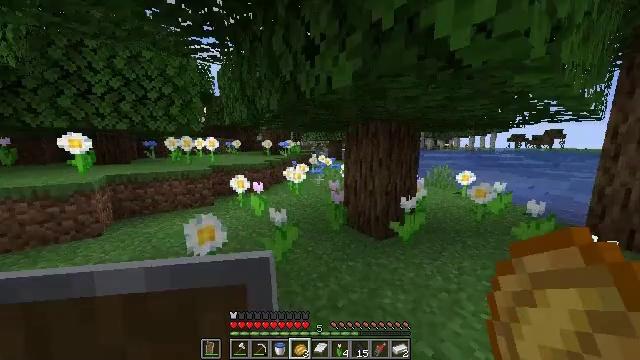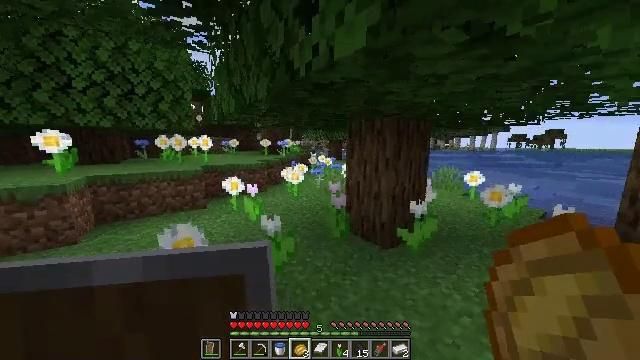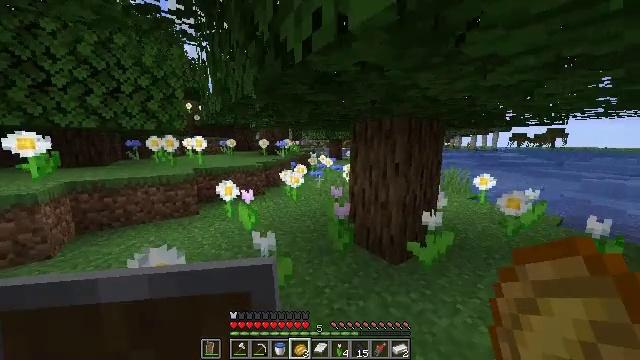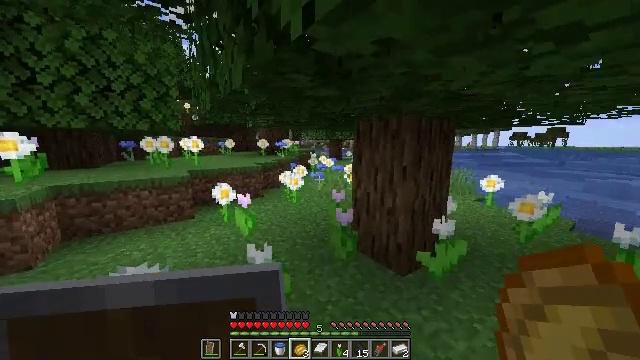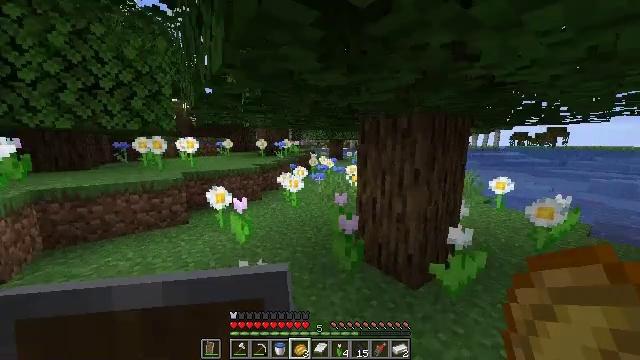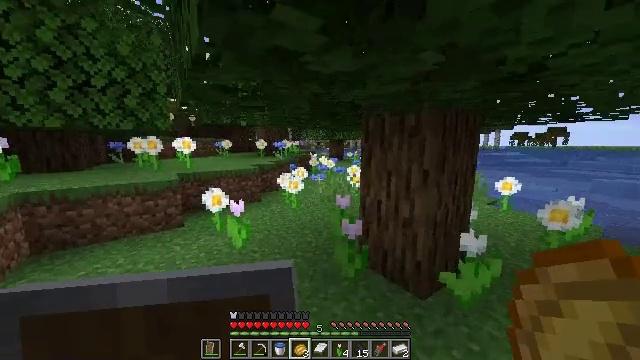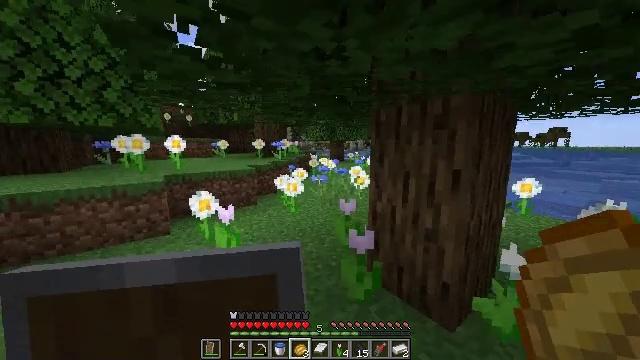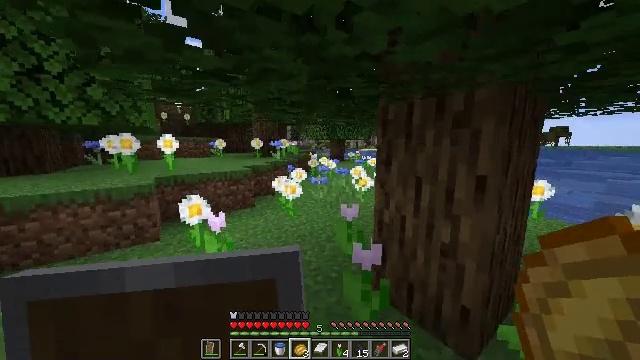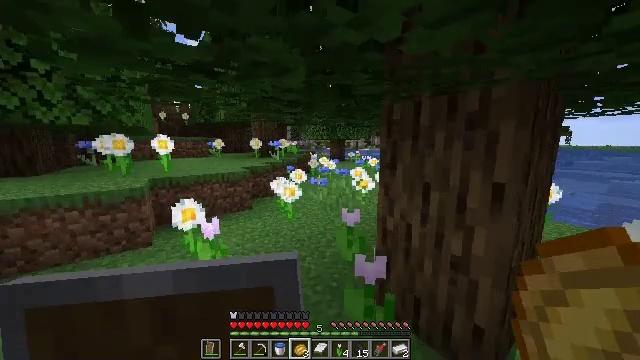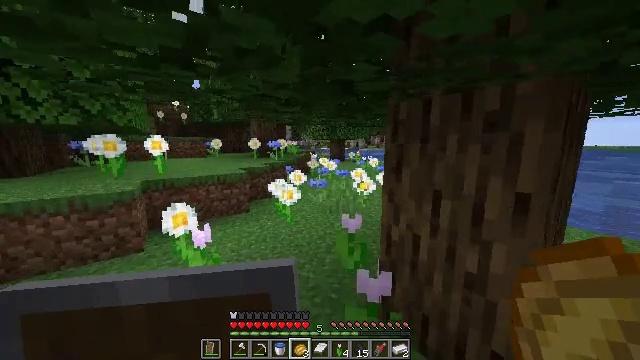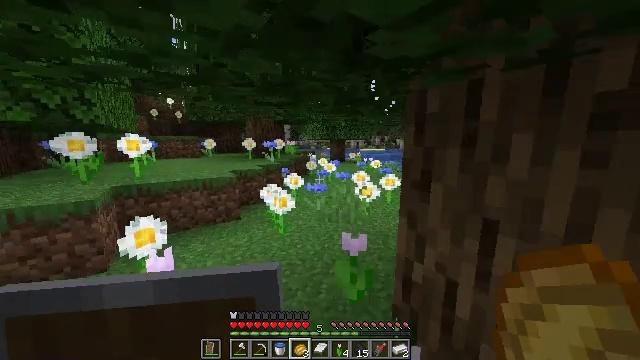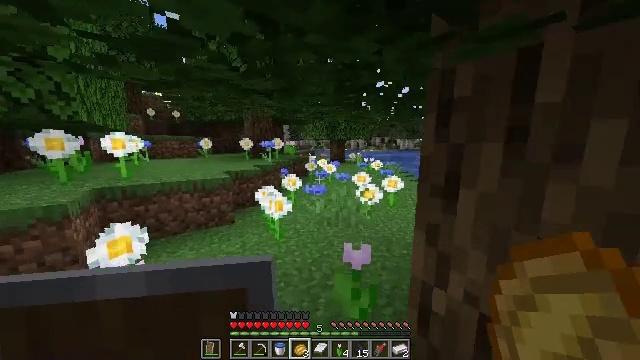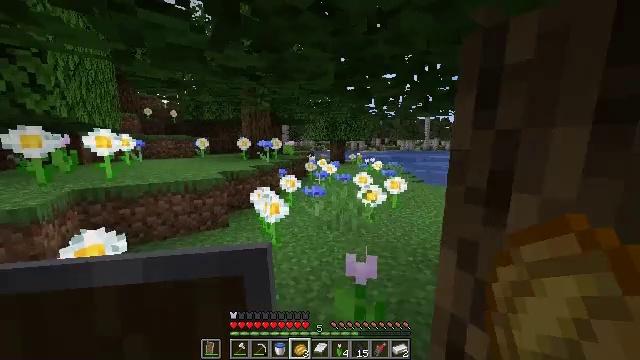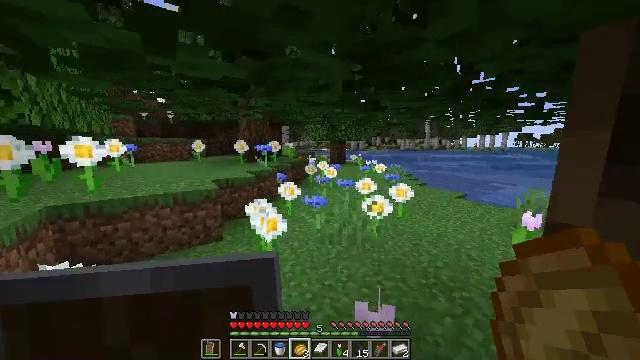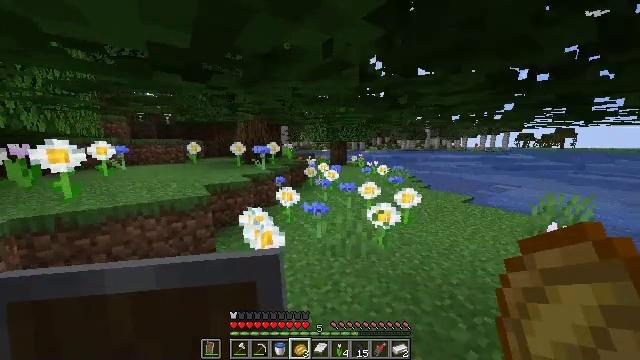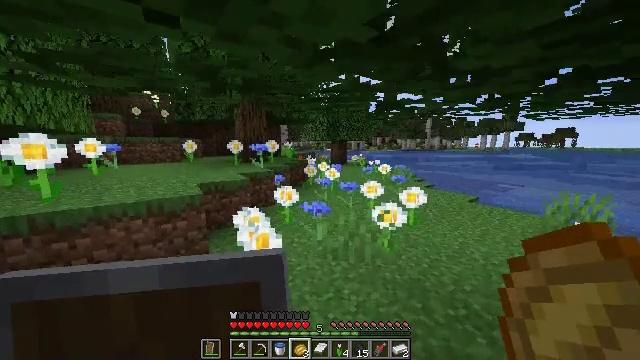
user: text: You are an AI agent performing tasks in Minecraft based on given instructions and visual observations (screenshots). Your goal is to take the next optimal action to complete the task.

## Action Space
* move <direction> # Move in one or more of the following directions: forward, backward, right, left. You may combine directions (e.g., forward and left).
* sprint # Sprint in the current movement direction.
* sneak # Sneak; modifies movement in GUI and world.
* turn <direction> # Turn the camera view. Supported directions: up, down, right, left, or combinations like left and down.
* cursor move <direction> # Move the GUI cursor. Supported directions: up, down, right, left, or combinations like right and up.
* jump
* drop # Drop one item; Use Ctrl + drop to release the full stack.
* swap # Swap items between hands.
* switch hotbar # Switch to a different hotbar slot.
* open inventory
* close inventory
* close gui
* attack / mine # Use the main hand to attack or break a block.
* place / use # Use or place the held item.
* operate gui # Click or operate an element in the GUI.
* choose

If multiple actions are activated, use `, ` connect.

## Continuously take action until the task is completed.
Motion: motion action
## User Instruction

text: Drop a baked potato.
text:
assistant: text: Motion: move forward, sprint
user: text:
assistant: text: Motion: move forward, sprint
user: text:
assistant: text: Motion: move forward, sprint
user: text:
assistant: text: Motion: move forward, sprint
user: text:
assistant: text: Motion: move forward, sprint
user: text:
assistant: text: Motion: move forward, sprint
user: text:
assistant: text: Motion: move forward, sprint
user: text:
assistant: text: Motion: move forward, sprint
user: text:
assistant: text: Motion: move forward, sprint
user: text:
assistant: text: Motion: move forward, sprint
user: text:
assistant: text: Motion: move forward, sprint
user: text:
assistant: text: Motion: move forward, sprint
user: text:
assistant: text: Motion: move forward, sprint, jump
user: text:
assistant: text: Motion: move forward, sprint, jump
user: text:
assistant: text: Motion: move forward, sprint, jump
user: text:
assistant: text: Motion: move forward, sprint, jump
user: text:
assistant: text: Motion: move forward, sprint
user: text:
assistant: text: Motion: move forward, sprint
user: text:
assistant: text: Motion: move forward, sprint
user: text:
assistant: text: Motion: move forward, sprint
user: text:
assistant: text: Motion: move forward, sprint, turn right
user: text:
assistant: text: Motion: move forward, sprint, turn right
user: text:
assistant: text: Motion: move forward, sprint, turn right
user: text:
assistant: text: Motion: move forward, sprint
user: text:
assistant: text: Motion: move forward, sprint
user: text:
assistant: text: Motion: move forward, sprint
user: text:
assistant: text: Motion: move forward, sprint
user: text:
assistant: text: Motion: move forward, sprint
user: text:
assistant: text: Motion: move forward, sprint
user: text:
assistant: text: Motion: move forward, sprint